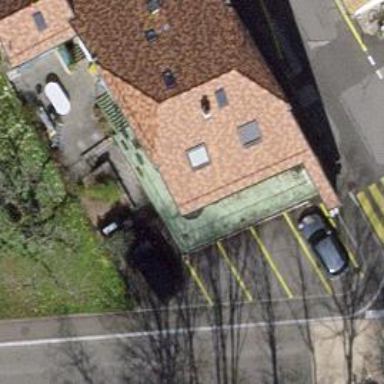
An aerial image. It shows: Veterinary facility.